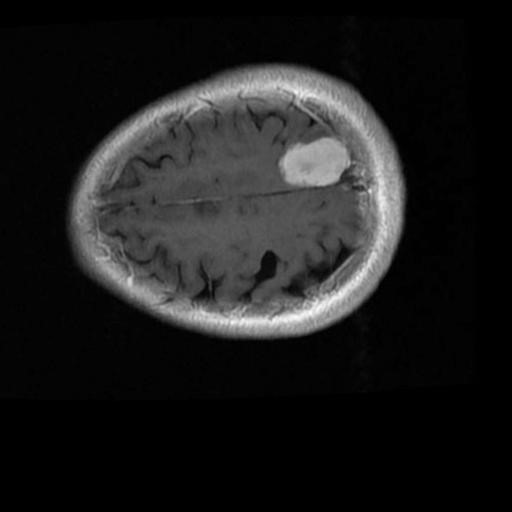
Label: brain_menin